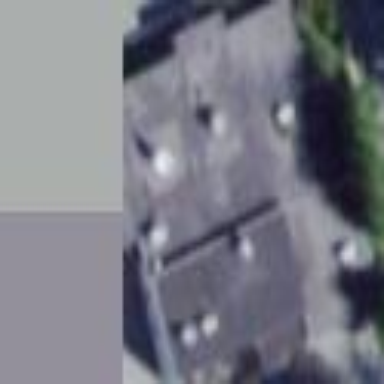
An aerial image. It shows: Building.